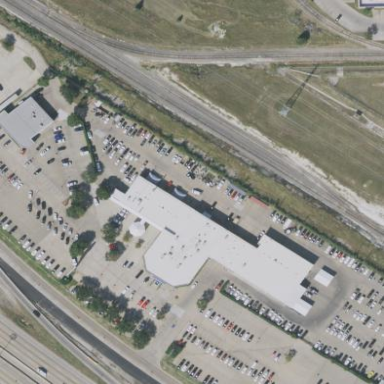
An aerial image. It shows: Building that houses car shop.